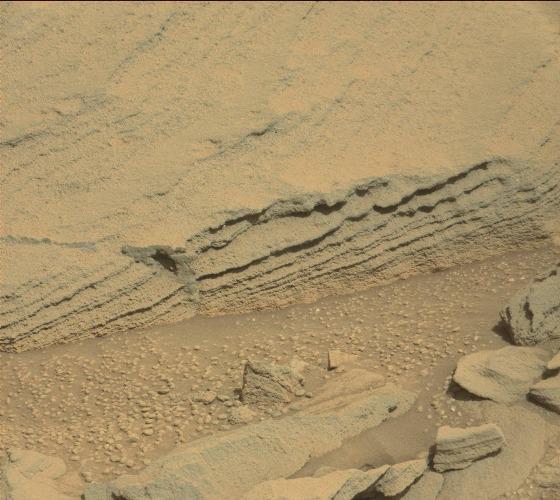
Terrain classes present: Bedrock, Gravel / Sand / Soil, Rock, Shadow